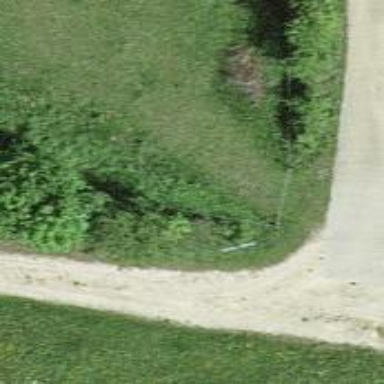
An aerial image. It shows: Wayside cross with historic significance.